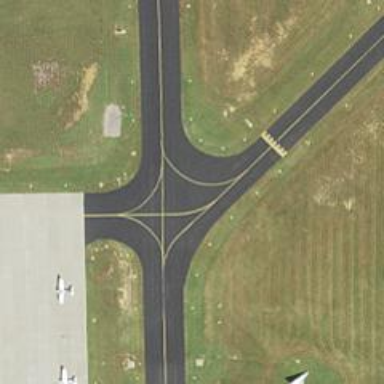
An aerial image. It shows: View of taxiway at the airport.